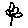
Label: flower